Question: I asked a similar question already which got me to where I am now but I really need some help on this one. Its the last thing in my way to completing something cool (in my eyes lol)
I have a 3d world where I can move around and in this world are simple cubes.
Using the function -(CGPoint)getScreenCoorOfPoint:(IMPoint3D)_point3D I can work out where these cubes are in X,Y within the 3D world. But its not based on where I am but where they are with the 3d Area. Using the same function, I can also work out where I am. Also I can find out where someone has tapped on the screen.
How on earth do I map these together so that I can work out if I have clicked one of them?
Surely I need something to work out which way I am facing. People have suggested rendering them off screen and doing something but it went completely over my head. I think of scrapping the function about and building my own based on the 3d coords (somehow)
Code
'''
for (NSDictionary *item in self.players)
{
int x;
int z;
x = [[item objectForKey:@"posX"] floatValue];
z = [[item objectForKey:@"posZ"] floatValue];
IMPoint3D playerPos;
playerPos.x = x;
playerPos.z = z;
playerPos.y = 1;
CGPoint screenPositionOfThisCube ;
screenPositionOfThisCube = [self getScreenCoorOfPoint:playerPos];
#define TUNE 28
CGRect fingerSquish = CGRectMake(
screenPositionOfThisCube.x - TUNE,
screenPositionOfThisCube.y - TUNE,
TUNE * 2,
TUNE * 2);
// now check that the POINT OF THE TOUCH
// is inside the rect fingerSquish
if ( CGRectContainsPoint( fingerSquish, pos ) )
{
NSLog(@"WOOP");
// YOU HAVE FOUND THE TOUCHED CUBEY.
// YOU ARE DONE. this item is the cube being touched.
// make the cube change color or something to test it.
}
}
'''
I also trying out gluUnproject with no success (see my other post)

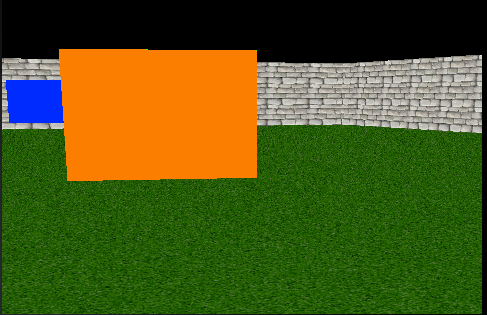
Answer: The notion which you're discussing (selecting object on a 3D screen by 2D coords) is referred to as .
See my older posts for some solutions:
<URL>
<URL>